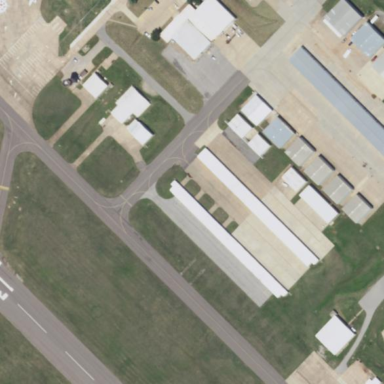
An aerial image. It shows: Hangar building at the airport.